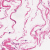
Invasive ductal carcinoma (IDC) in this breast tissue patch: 0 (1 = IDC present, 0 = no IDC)